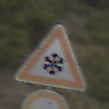
Verkehrszeichen: SchneeOderEisglaette
Zusatzzeichen unten: Ueberholverbot
Umgebung: Outdoor, Nature
Tageszeit: Midday
Wetter: Overcast
Licht: Natural
Jahreszeit: NotSpecified
Kontrast: LowContrast